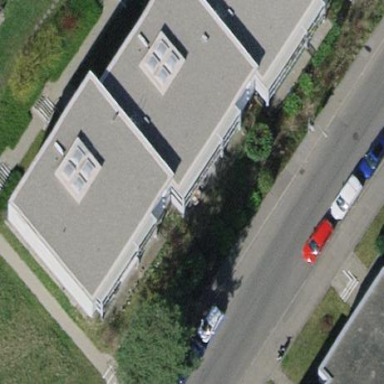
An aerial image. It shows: Building with apartments and flat roof.